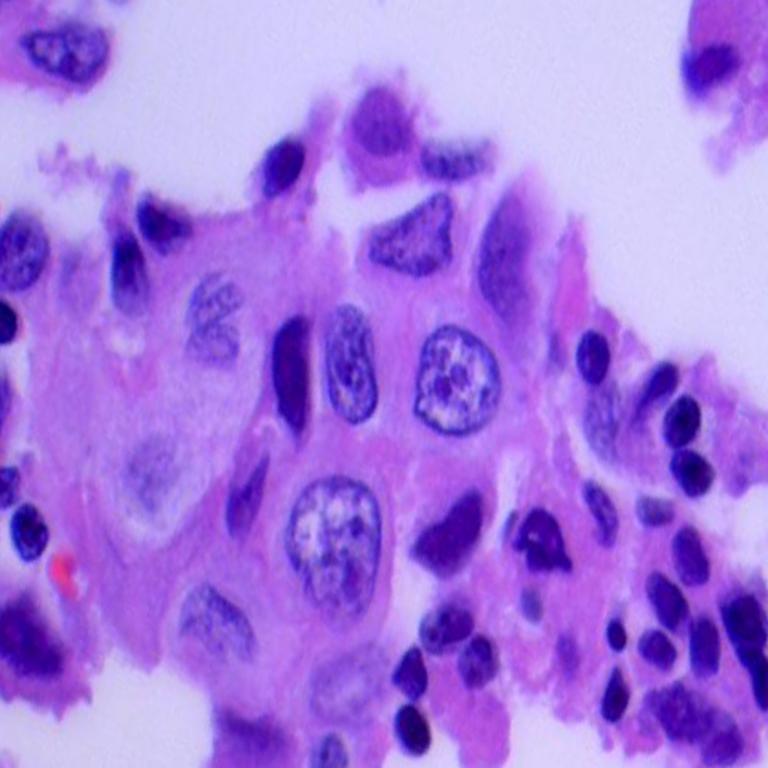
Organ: lung
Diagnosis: adenocarcinomas